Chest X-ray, AP view. Patient: 44 years old, sex F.
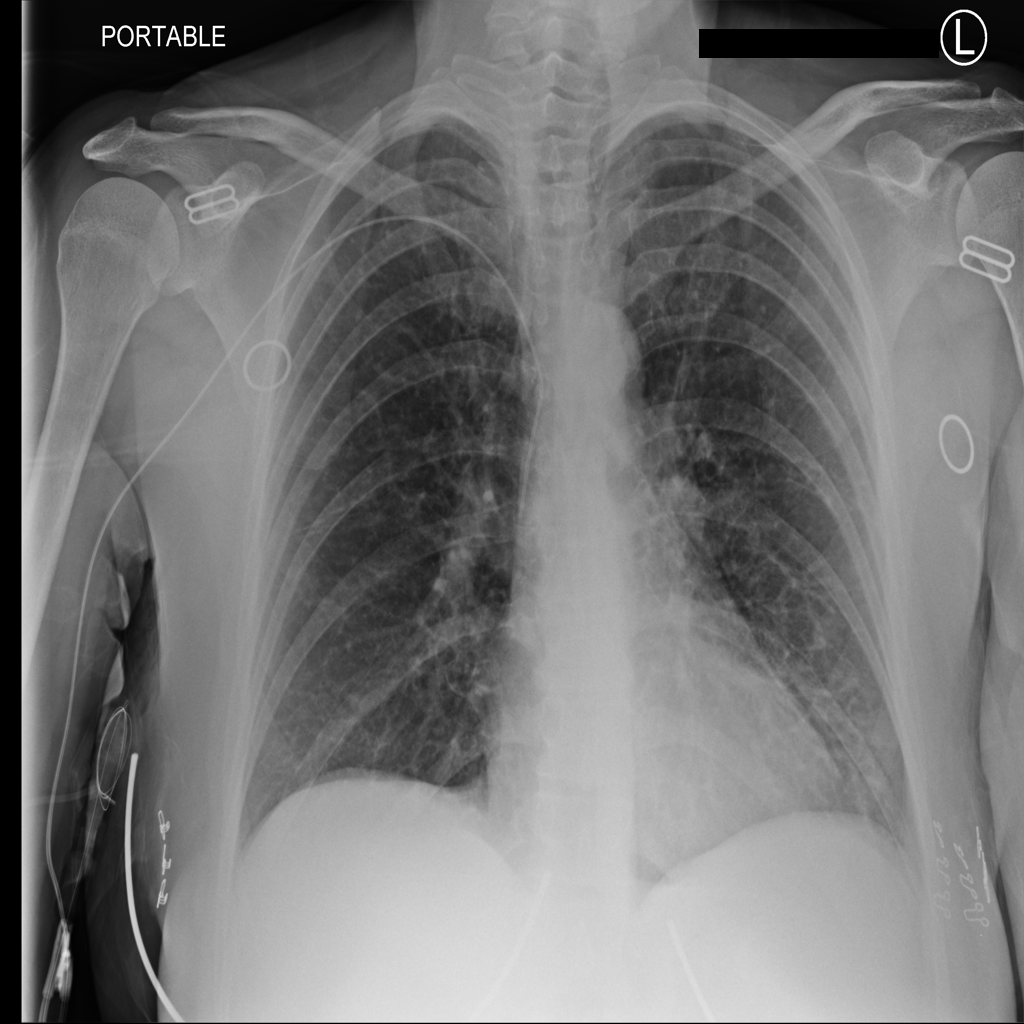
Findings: No Finding